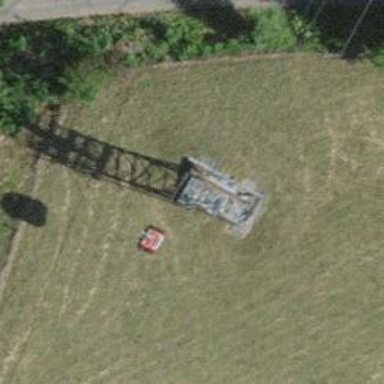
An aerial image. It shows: Pylon for aerialway.